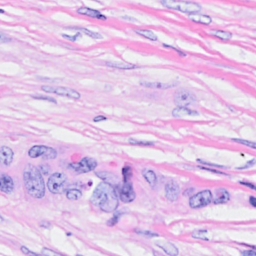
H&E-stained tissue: Breast